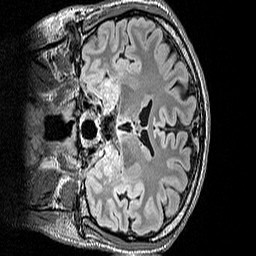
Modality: FLAIR
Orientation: coronal
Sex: male
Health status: ill
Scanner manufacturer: siemens
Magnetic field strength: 3 T
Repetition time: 5 s
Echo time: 0.388 s